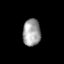
Tissue: lung
Cell type: Endothelial cells
Senescence score: 0.5827
Nuclear area (px): 468
Mean DAPI intensity: 161.496